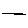
Label: line